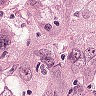
Metastatic tissue present: yes